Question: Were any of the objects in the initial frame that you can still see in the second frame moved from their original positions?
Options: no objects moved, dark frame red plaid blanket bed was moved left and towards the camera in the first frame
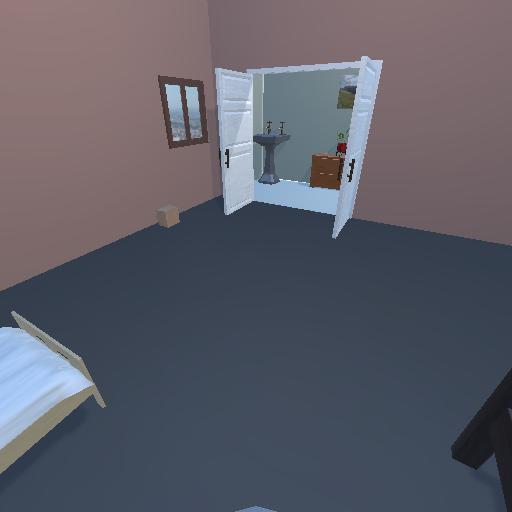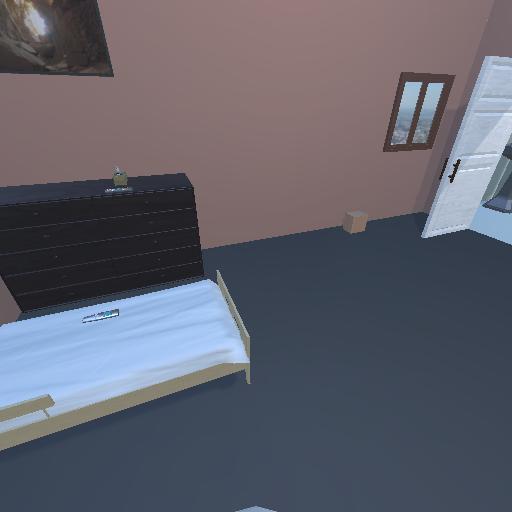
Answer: no objects moved